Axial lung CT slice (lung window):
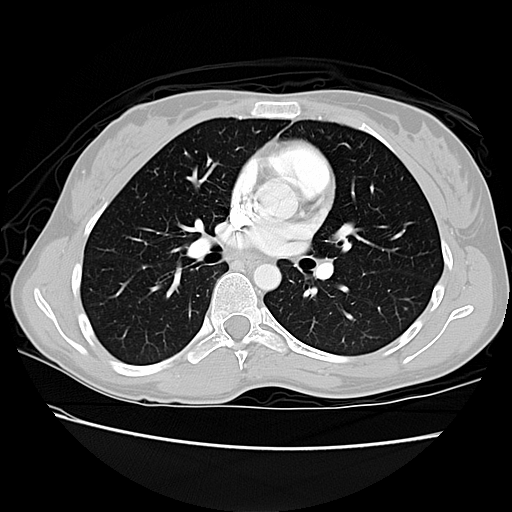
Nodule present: no